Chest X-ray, AP view. Patient: 40 years old, sex M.
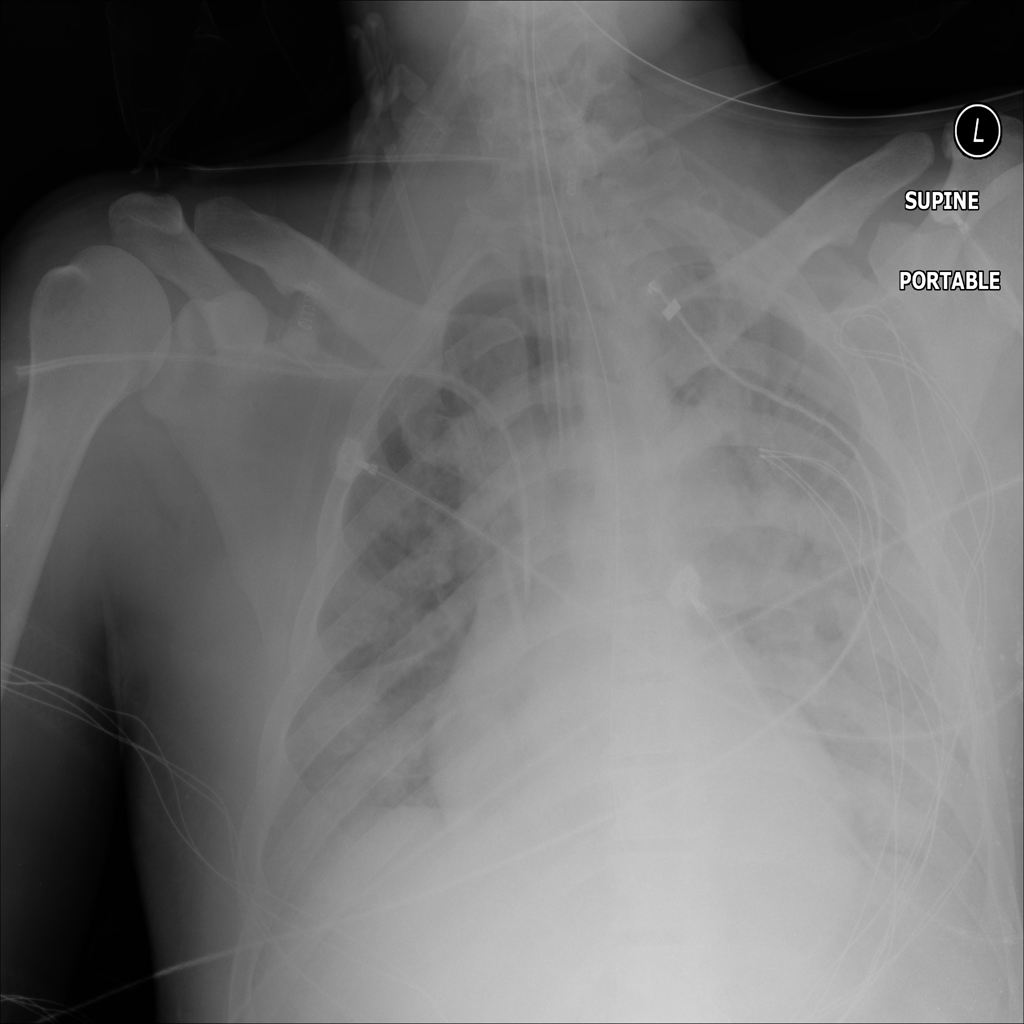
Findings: Infiltration